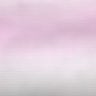
Metastatic tissue present: no